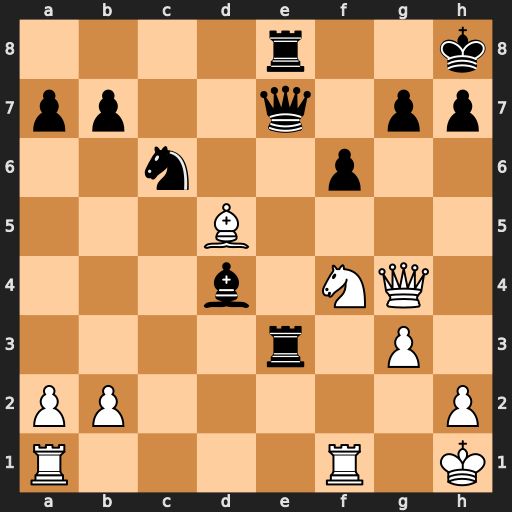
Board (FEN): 4r2k/pp2q1pp/2n2p2/3B4/3b1NQ1/4r1P1/PP5P/R4R1K
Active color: w
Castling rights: -
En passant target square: -
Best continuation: Ng6+ hxg6 Qh3#